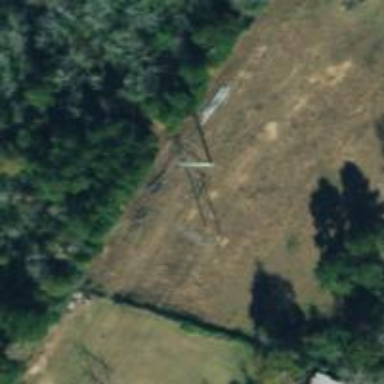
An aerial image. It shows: Power pole.